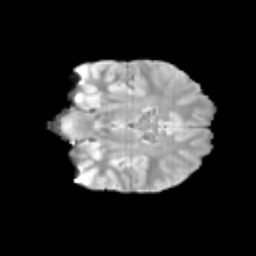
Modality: T2w
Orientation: coronal
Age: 11
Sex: female
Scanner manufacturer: siemens
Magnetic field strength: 3 T
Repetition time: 3.8 s
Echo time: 0.07 s